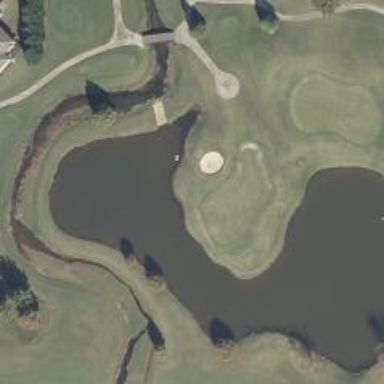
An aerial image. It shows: View of golf hole.